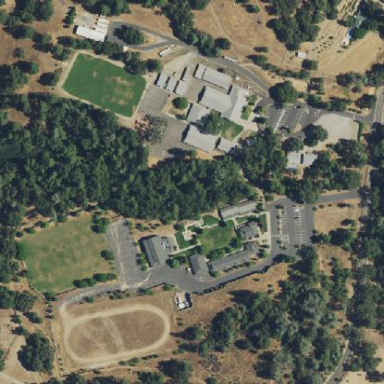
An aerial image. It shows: School.